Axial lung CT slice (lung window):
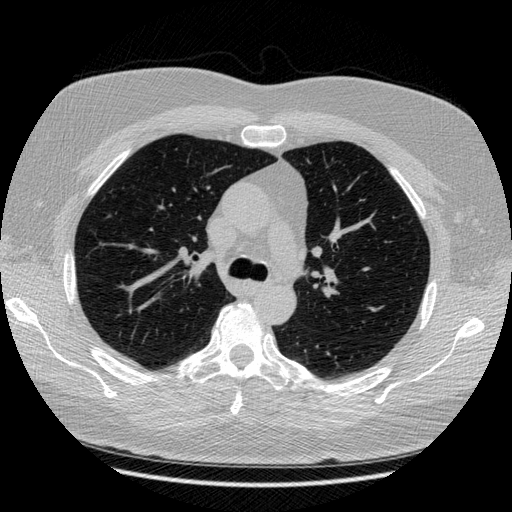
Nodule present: no